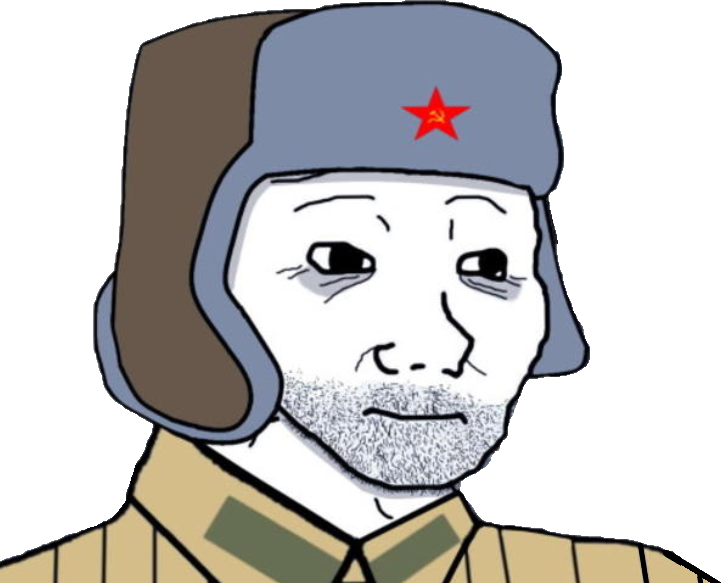
Label: 5_Doomer